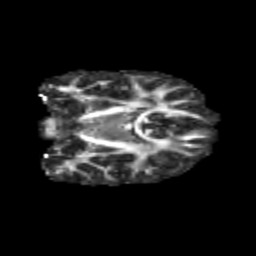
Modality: FA
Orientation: coronal
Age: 10
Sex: female
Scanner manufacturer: siemens
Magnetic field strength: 3 T
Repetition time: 3.8 s
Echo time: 0.07 s